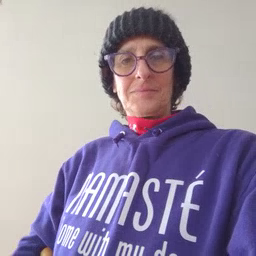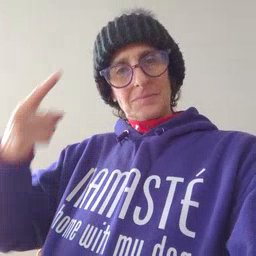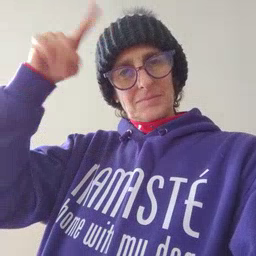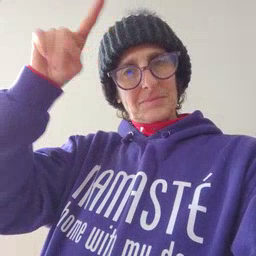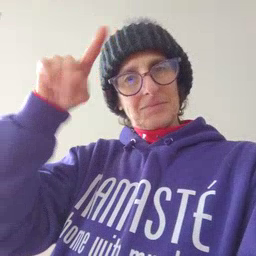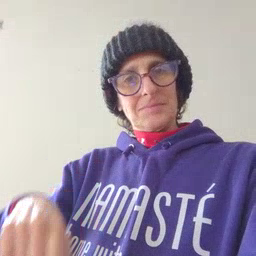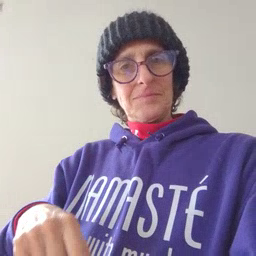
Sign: for